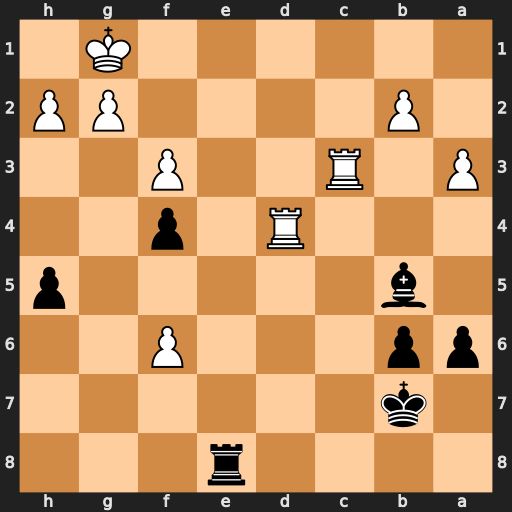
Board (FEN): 4r3/1k6/pp3P2/1b5p/3R1p2/P1R2P2/1P4PP/6K1
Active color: b
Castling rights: -
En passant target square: -
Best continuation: Re1+ Kf2 Rf1#